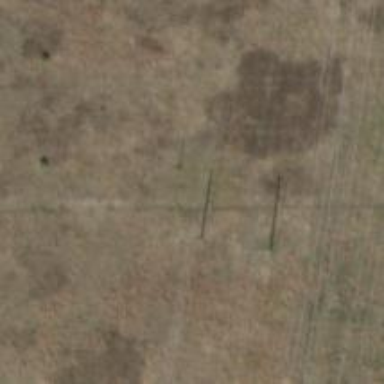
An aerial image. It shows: Power pole.